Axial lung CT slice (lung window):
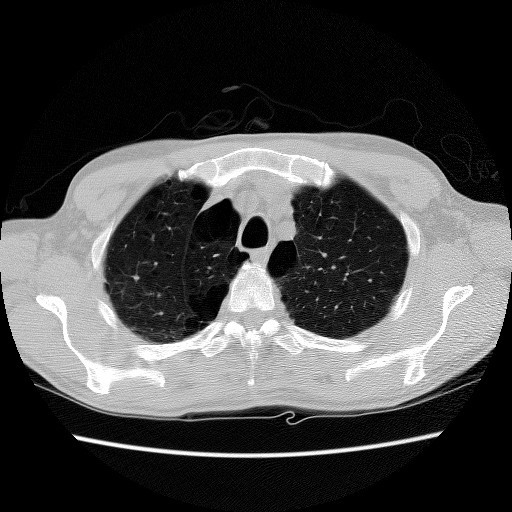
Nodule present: no